Interaction volume radius: 5 \u00c5
Interaction volume height: 10 \u00c5
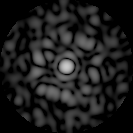
Disorder parameter: 0.7714